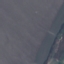
Label: SeaLake